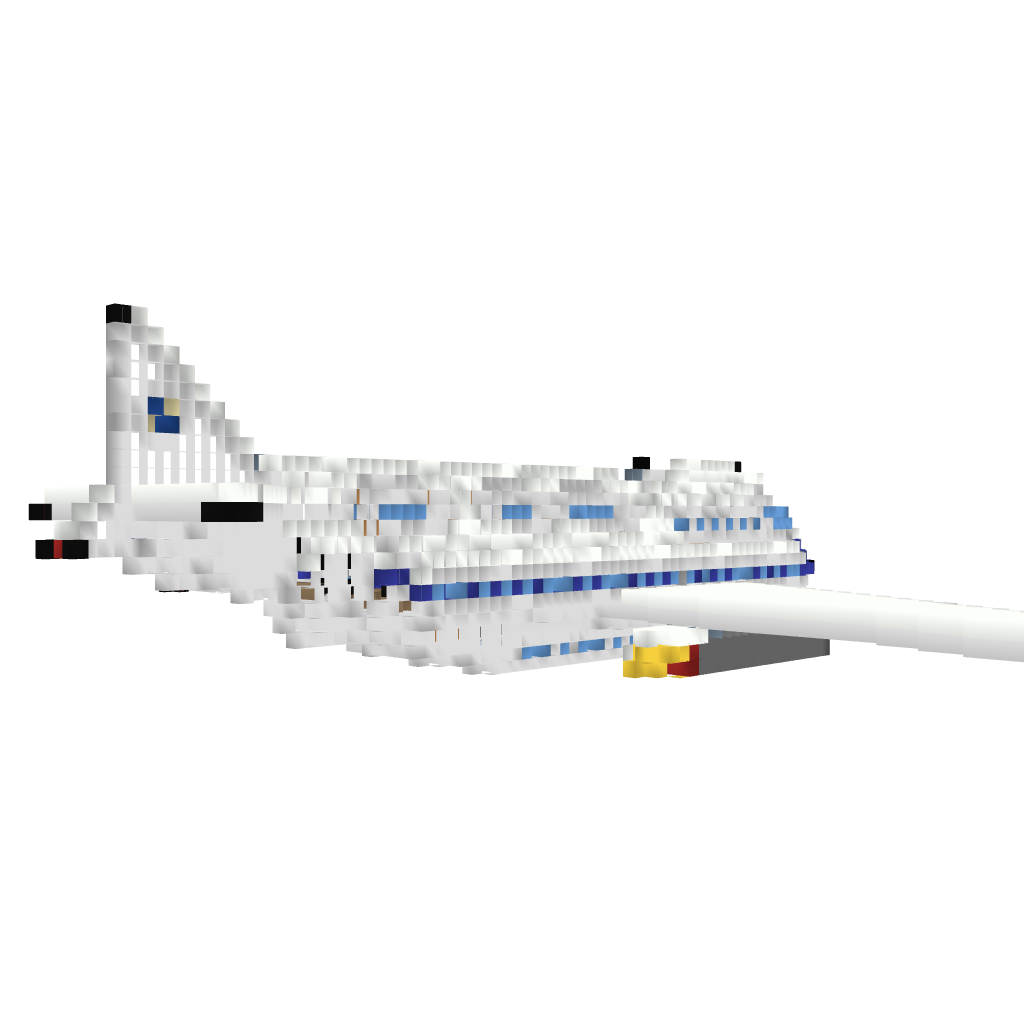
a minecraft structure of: Jumbo Jet